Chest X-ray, AP view. Patient: 52 years old, sex M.
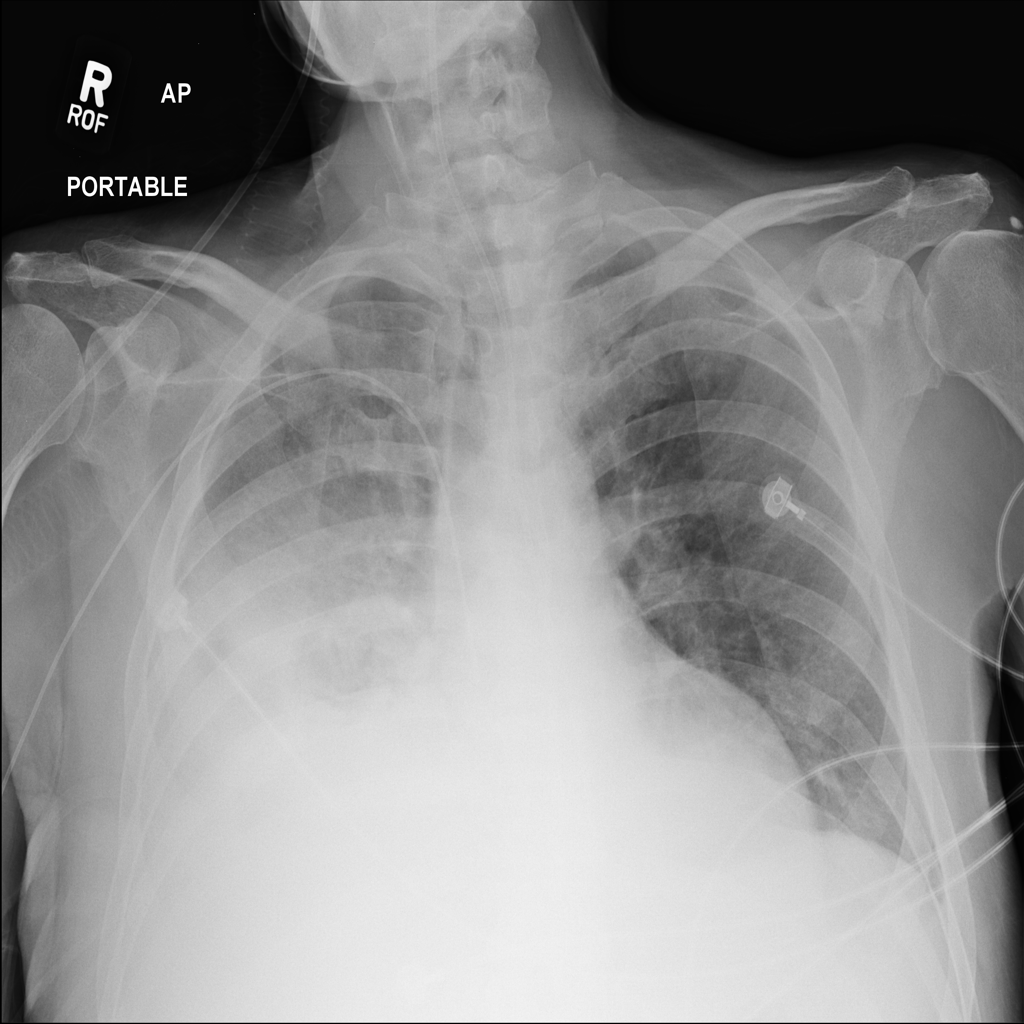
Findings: Effusion, Infiltration